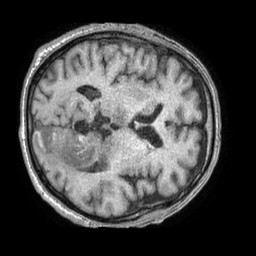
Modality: T1w
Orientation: axial
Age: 57
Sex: male
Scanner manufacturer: philips
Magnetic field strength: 1.5 T
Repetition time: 0.008064 s
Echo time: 0.003719 s